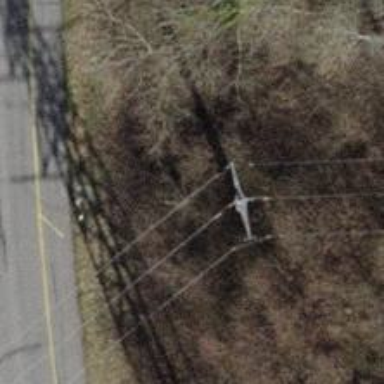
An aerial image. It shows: Concrete power pole.